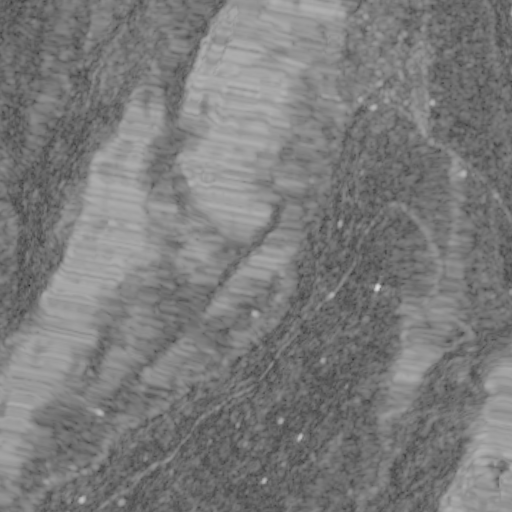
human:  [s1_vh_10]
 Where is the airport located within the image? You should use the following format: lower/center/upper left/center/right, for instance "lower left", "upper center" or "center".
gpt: The airport is located in the upper right of the image.
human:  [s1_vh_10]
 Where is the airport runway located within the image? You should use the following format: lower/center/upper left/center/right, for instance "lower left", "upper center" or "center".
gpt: The airport runway is located in the upper right of the image.
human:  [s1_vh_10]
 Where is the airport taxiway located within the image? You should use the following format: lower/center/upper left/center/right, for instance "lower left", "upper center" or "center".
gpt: The airport taxiway is located in the upper right of the image.
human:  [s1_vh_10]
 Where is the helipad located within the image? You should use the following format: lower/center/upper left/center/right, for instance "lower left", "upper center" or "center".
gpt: The helipad is located in the upper right of the image.
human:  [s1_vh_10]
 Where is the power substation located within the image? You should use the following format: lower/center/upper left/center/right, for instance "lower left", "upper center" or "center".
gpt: The power substation is located in the center right of the image.
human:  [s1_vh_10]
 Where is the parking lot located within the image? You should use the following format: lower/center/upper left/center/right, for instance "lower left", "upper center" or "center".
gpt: There is no parking lot in the image.

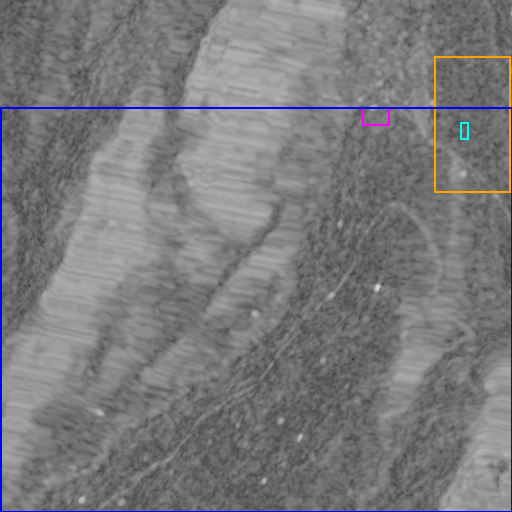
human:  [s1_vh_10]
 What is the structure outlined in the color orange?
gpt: The structure outlined in orange is an airport.
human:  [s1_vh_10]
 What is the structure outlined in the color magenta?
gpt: The structure outlined in magenta is a park.
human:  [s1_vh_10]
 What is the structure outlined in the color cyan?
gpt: The structure outlined in cyan is a parking lot.
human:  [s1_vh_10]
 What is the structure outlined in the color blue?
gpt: The structure outlined in blue is a ski resort.
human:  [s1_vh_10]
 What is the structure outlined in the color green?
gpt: There is no green outline.